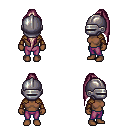
a pixel art fantasy rpg character, female body template, human, dark skin, leather shoulder armor, magenta pants, white blonde extra-long topknot hairstyle, metal helm, leather bracers, four views (front, back, left, right), 2x2 character sprite sheet, small pixel art, hard edges, no anti-aliasing